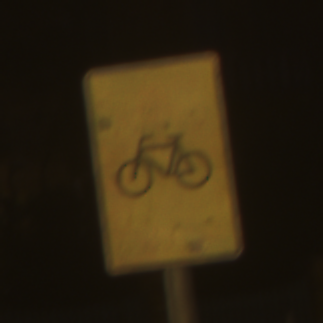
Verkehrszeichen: RadverkehrOhnePfeilsymbol
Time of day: Night
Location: Outdoor (Urban)
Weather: Clear
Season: NotSpecified
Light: Artificial